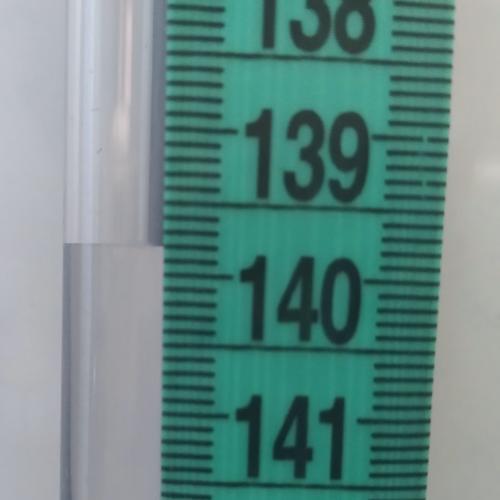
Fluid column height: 139.8 cm